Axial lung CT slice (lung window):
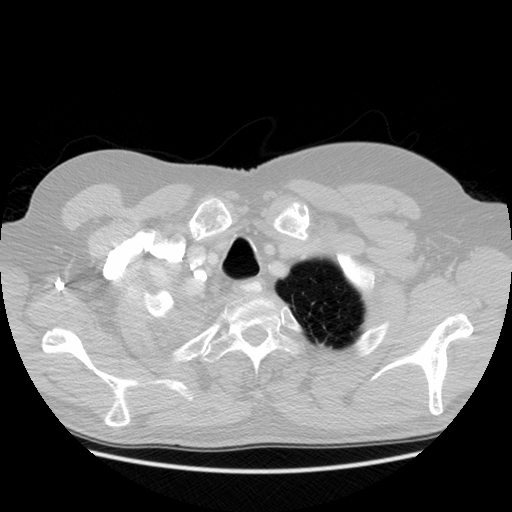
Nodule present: no